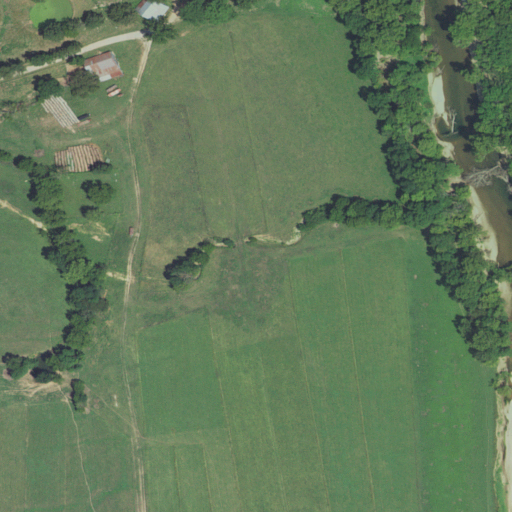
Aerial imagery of valley in Missouri named Dry Hollow containing pasture, woody wetlands, deciduous forest, open development, low intensity development, and herbaceous wetlands